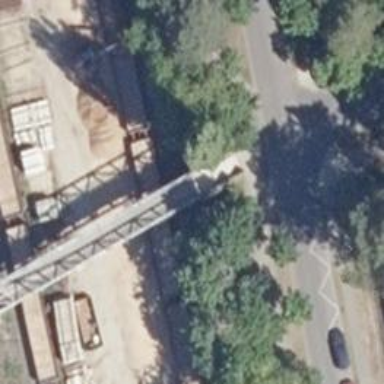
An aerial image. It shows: Concrete ramp.